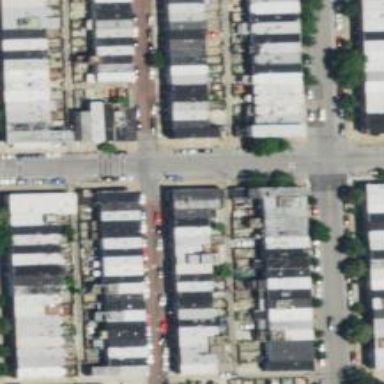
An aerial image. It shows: Alleyway designated as service road.